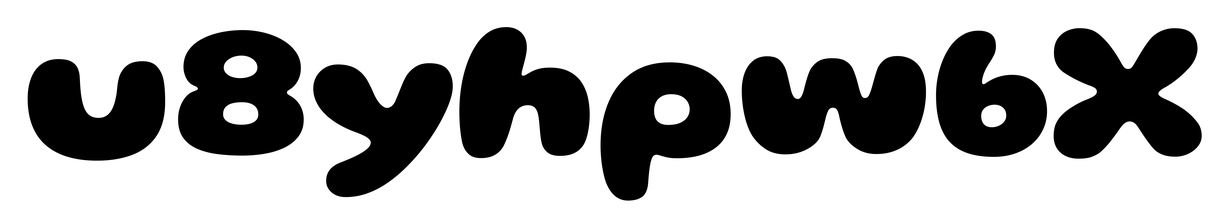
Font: Gluten_ExtraBold